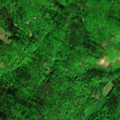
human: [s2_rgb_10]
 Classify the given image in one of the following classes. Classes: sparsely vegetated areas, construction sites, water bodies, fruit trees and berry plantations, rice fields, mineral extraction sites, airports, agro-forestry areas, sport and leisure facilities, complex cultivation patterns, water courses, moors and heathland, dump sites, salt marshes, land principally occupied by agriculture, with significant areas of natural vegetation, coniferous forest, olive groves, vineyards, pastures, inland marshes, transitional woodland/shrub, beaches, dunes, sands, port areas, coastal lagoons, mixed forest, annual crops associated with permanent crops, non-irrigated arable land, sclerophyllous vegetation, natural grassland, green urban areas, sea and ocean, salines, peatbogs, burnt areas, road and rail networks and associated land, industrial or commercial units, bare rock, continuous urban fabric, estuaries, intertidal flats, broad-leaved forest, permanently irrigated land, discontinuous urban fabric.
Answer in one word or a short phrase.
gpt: broad-leaved forest, coniferous forest, mixed forest